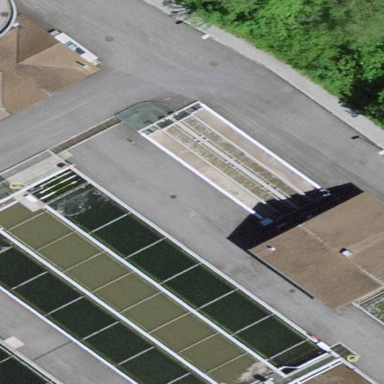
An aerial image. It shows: Image of wastewater.